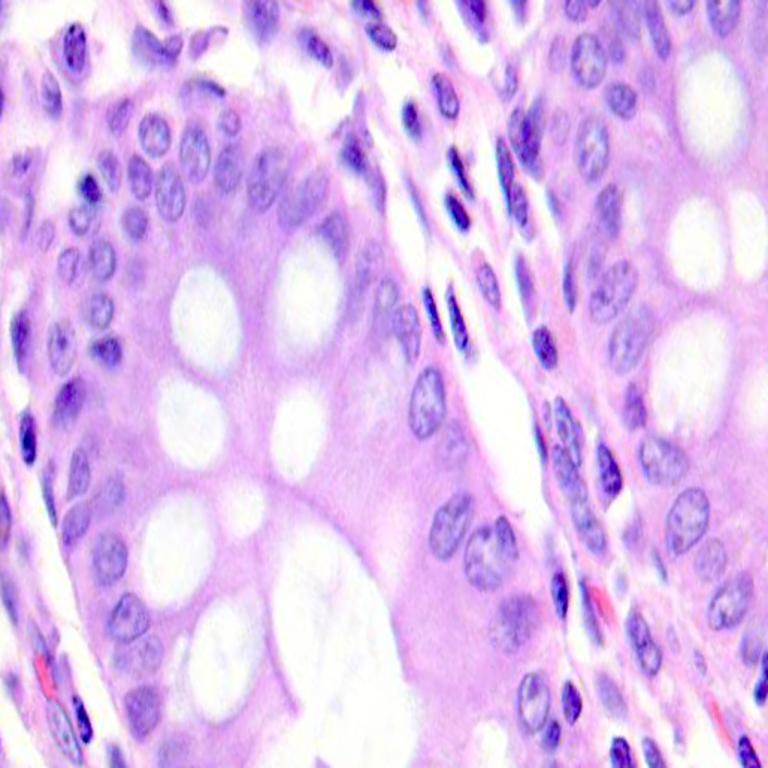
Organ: colon
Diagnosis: benign